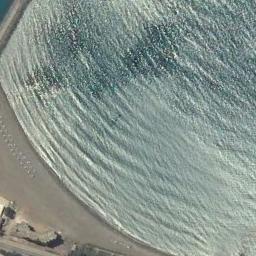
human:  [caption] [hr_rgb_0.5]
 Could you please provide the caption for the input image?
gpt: The beach with brown sand and the color of the seawater is dark blue .

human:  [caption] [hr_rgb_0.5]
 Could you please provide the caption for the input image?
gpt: Waves of light green water wash the beach .

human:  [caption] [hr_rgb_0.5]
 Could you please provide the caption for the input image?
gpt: There are houses by the beach .

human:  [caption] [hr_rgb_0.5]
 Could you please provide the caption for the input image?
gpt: Silver and blue sea water with parallel ripples .

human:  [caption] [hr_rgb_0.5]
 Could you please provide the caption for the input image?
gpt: There is a building near the beach .